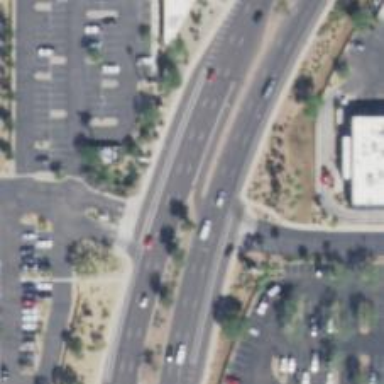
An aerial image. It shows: Secondary link road with asphalt surface.